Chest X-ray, PA view. Patient: 45 years old, sex F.
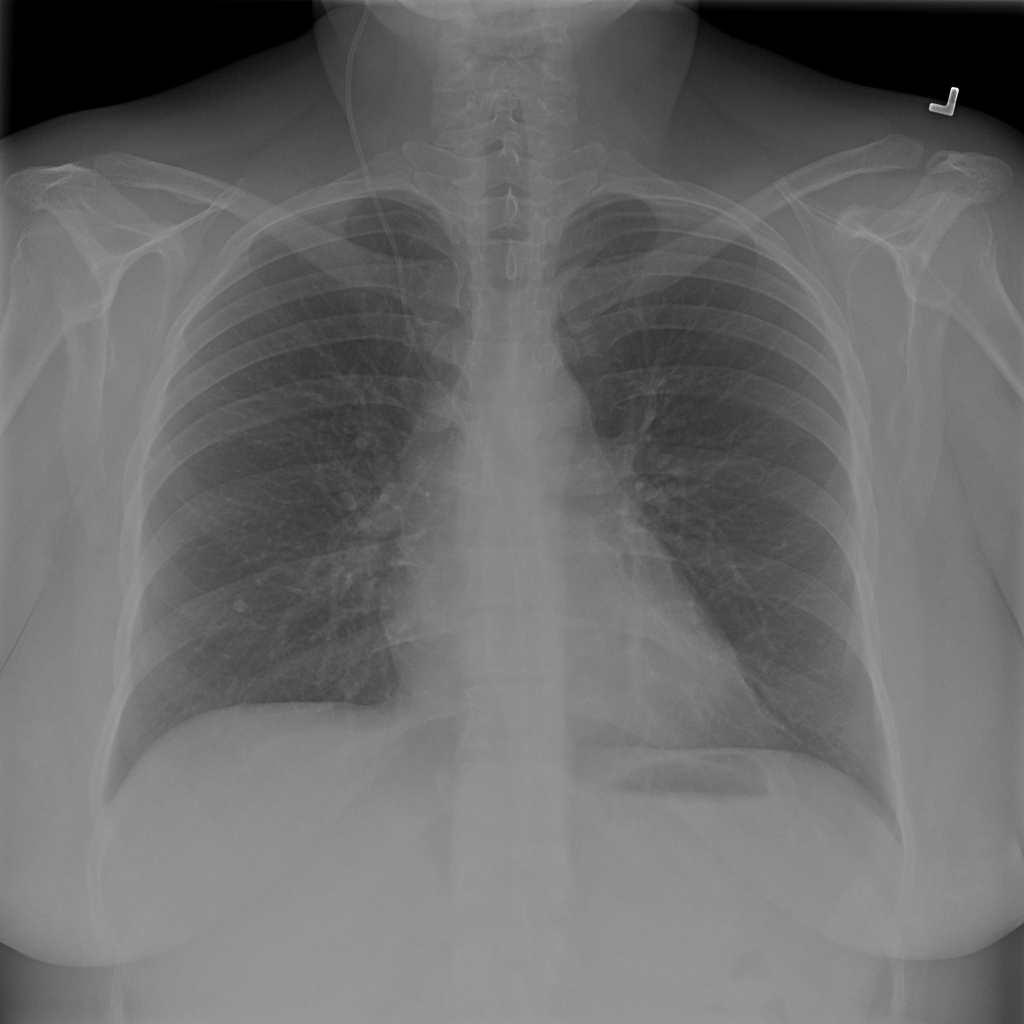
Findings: Nodule